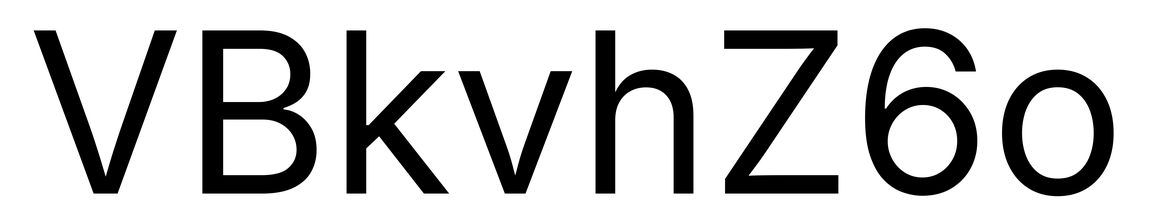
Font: Inter_Regular